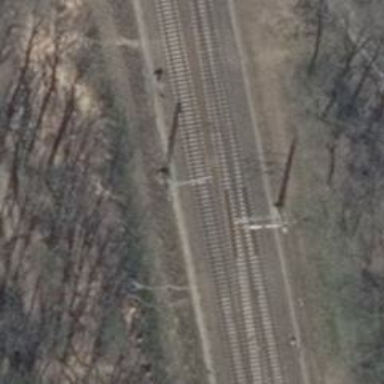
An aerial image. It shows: Railway track.